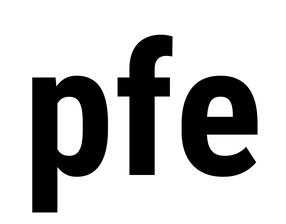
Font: Roboto_Condensed_Bold